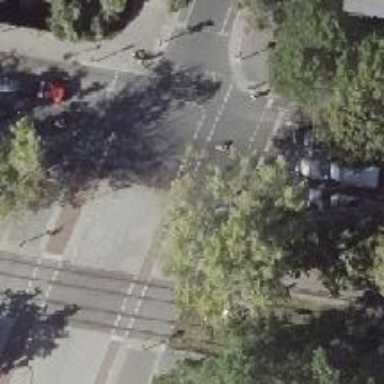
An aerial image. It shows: Footway that serves as traffic island.